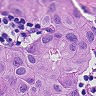
Metastatic tissue present: yes